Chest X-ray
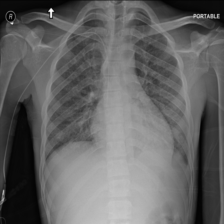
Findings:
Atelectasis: negative
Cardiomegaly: negative
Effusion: negative
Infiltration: negative
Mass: negative
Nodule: negative
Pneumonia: negative
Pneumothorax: negative
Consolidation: negative
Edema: negative
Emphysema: negative
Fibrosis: negative
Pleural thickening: negative
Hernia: negative